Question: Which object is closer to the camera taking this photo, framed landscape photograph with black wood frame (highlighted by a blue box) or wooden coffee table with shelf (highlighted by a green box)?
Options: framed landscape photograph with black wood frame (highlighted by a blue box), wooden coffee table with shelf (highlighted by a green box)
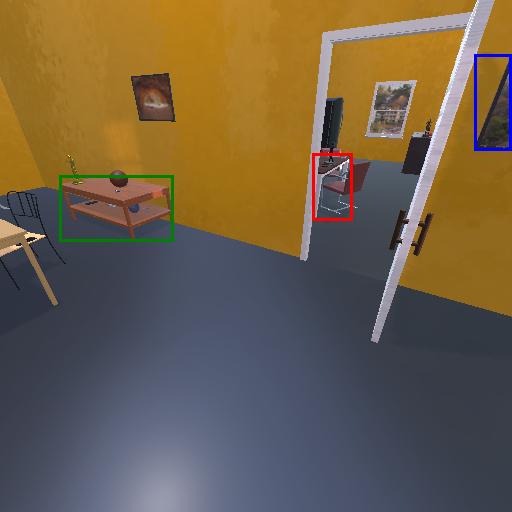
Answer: framed landscape photograph with black wood frame (highlighted by a blue box)